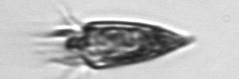
Label: Strombidium_tintinnodes